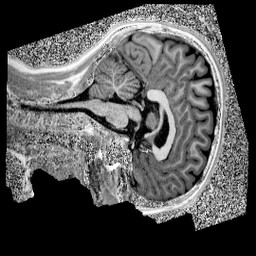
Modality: UNIT1
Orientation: sagittal
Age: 11
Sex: male
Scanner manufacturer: siemens
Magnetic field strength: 3 T
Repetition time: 4 s
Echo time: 0.00299 s